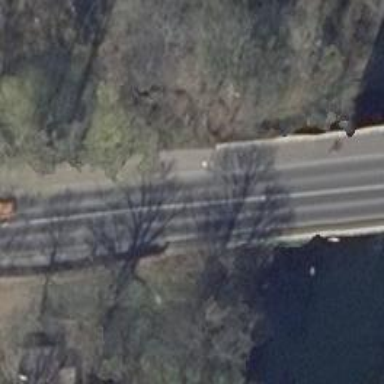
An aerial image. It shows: Path on bridge with asphalt surface for both cyclists and pedestrians.